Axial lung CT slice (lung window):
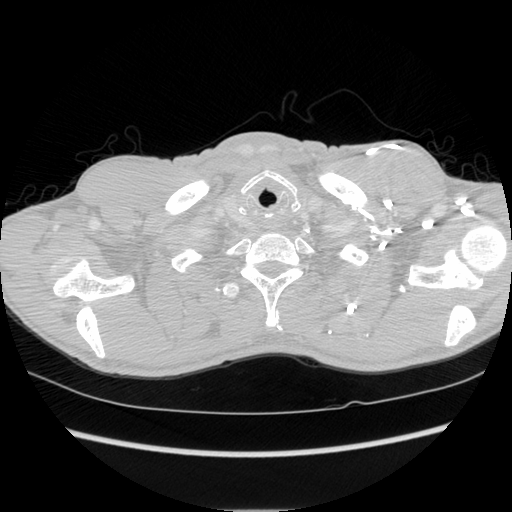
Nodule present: no